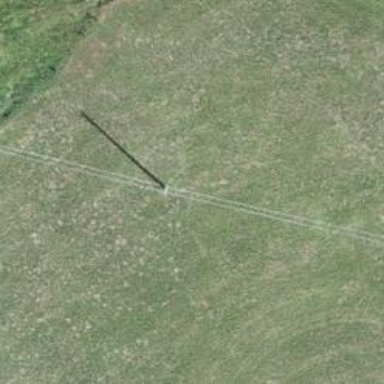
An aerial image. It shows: Utility pole in the area.